Question: I have an WCF application which has seperate client and server application. When I running the application runs fine, but when I try to unit test the application methods the object builder exception is generated. Can somebody help?

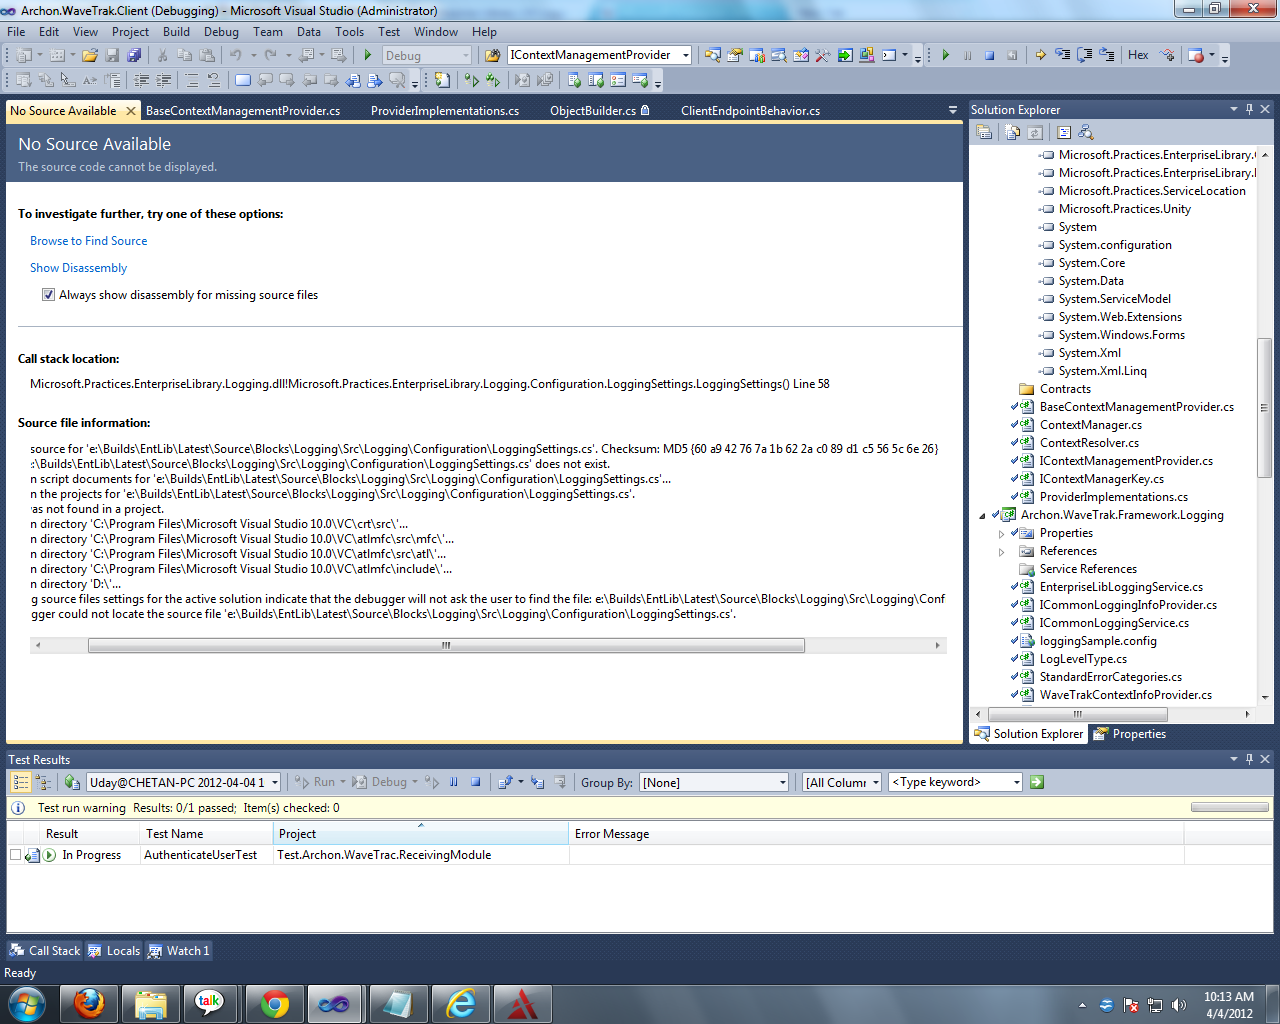
Answer: I think you should check your test setting of your test project. You have to mention the necessary files that are required for the deployment. Also check whether the test.testsettings file is included in the project and it is properly configured.